Question: I'm looking to create a Sencha Touch carousel that doesn't only show the current active slide. I want to have the main active slide visible in the middle, but also have the slides either side visible too.
How is this possible?
Here's an example of what I'm trying to achieve:

As you can see, the slides either side are visible and a little greyed out.
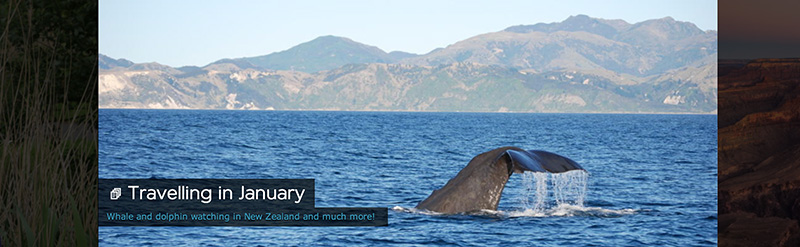
Answer: This blog post explains how to do it, they use it in their app: <URL>
They use this code:
'''
itemLength: browserWidth * 0.8
'''